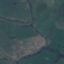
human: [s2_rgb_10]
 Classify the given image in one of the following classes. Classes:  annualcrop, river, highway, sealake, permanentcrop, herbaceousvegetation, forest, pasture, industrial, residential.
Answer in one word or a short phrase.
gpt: Pasture